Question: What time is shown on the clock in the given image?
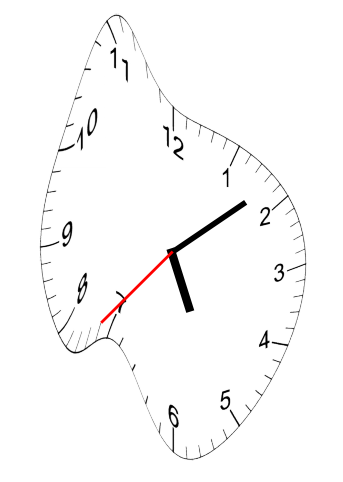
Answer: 05:08:37